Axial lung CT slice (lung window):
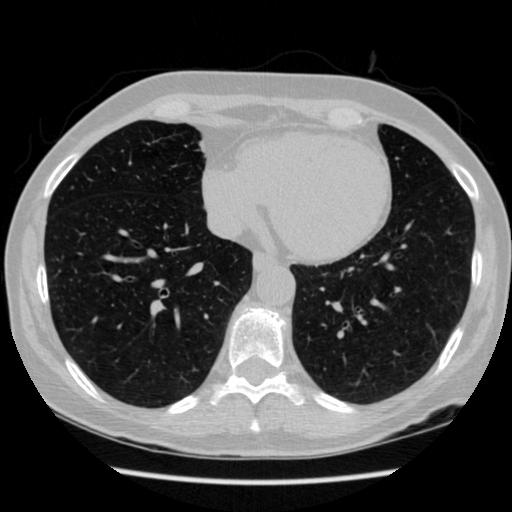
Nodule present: no